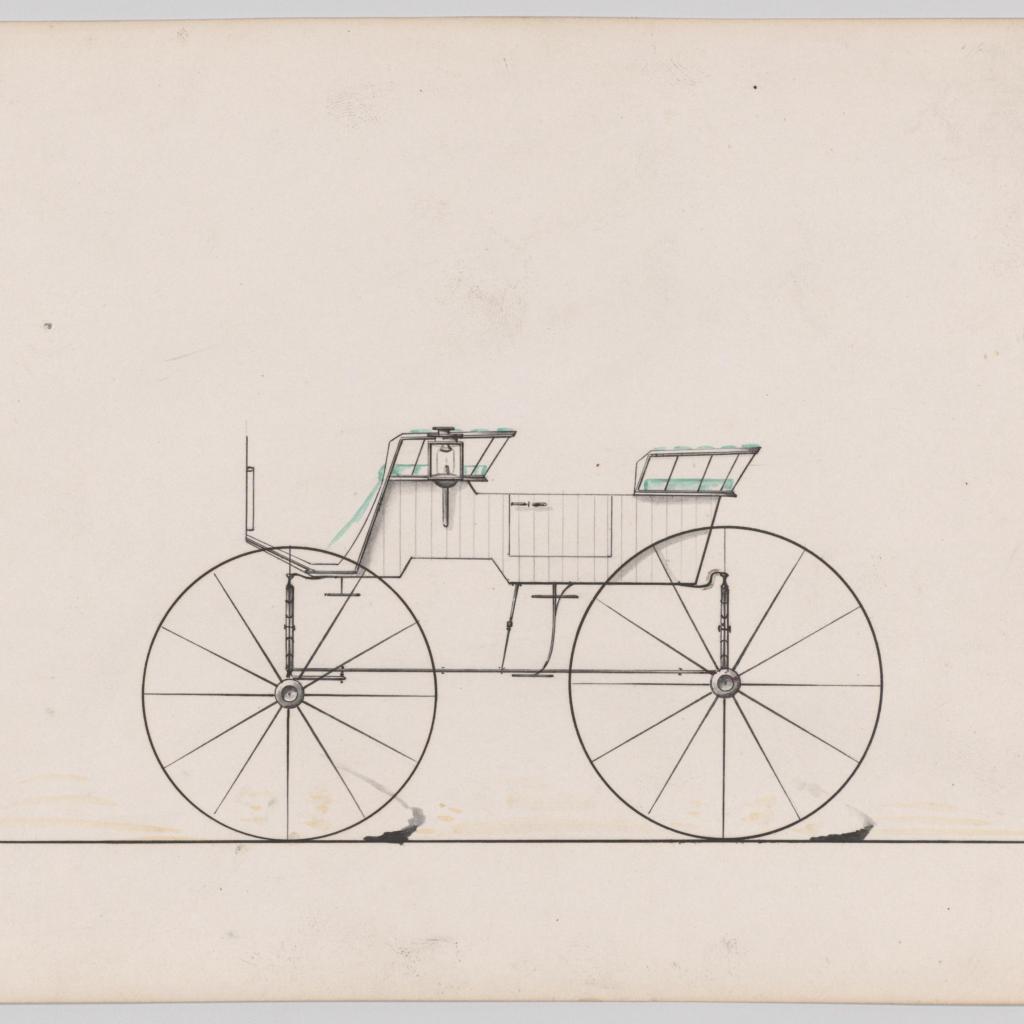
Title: Design for 4 seat Phaeton, no top, no. 3015a
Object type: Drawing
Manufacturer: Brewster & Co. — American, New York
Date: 1874
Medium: Pen and black ink, watercolor and gouache
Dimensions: Sheet: 6 3/16 x 9 1/8 in. (15.7 x 23.2 cm)
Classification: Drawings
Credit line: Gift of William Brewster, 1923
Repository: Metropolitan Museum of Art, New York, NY